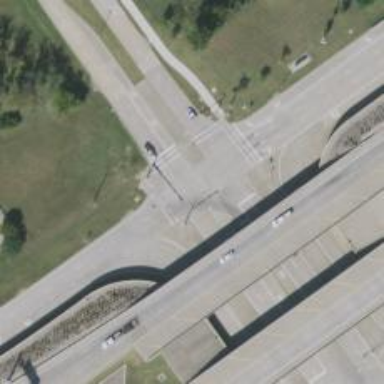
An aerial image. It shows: Secondary road with frontage road.